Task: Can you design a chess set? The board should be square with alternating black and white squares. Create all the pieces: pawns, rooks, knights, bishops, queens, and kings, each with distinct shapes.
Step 295:
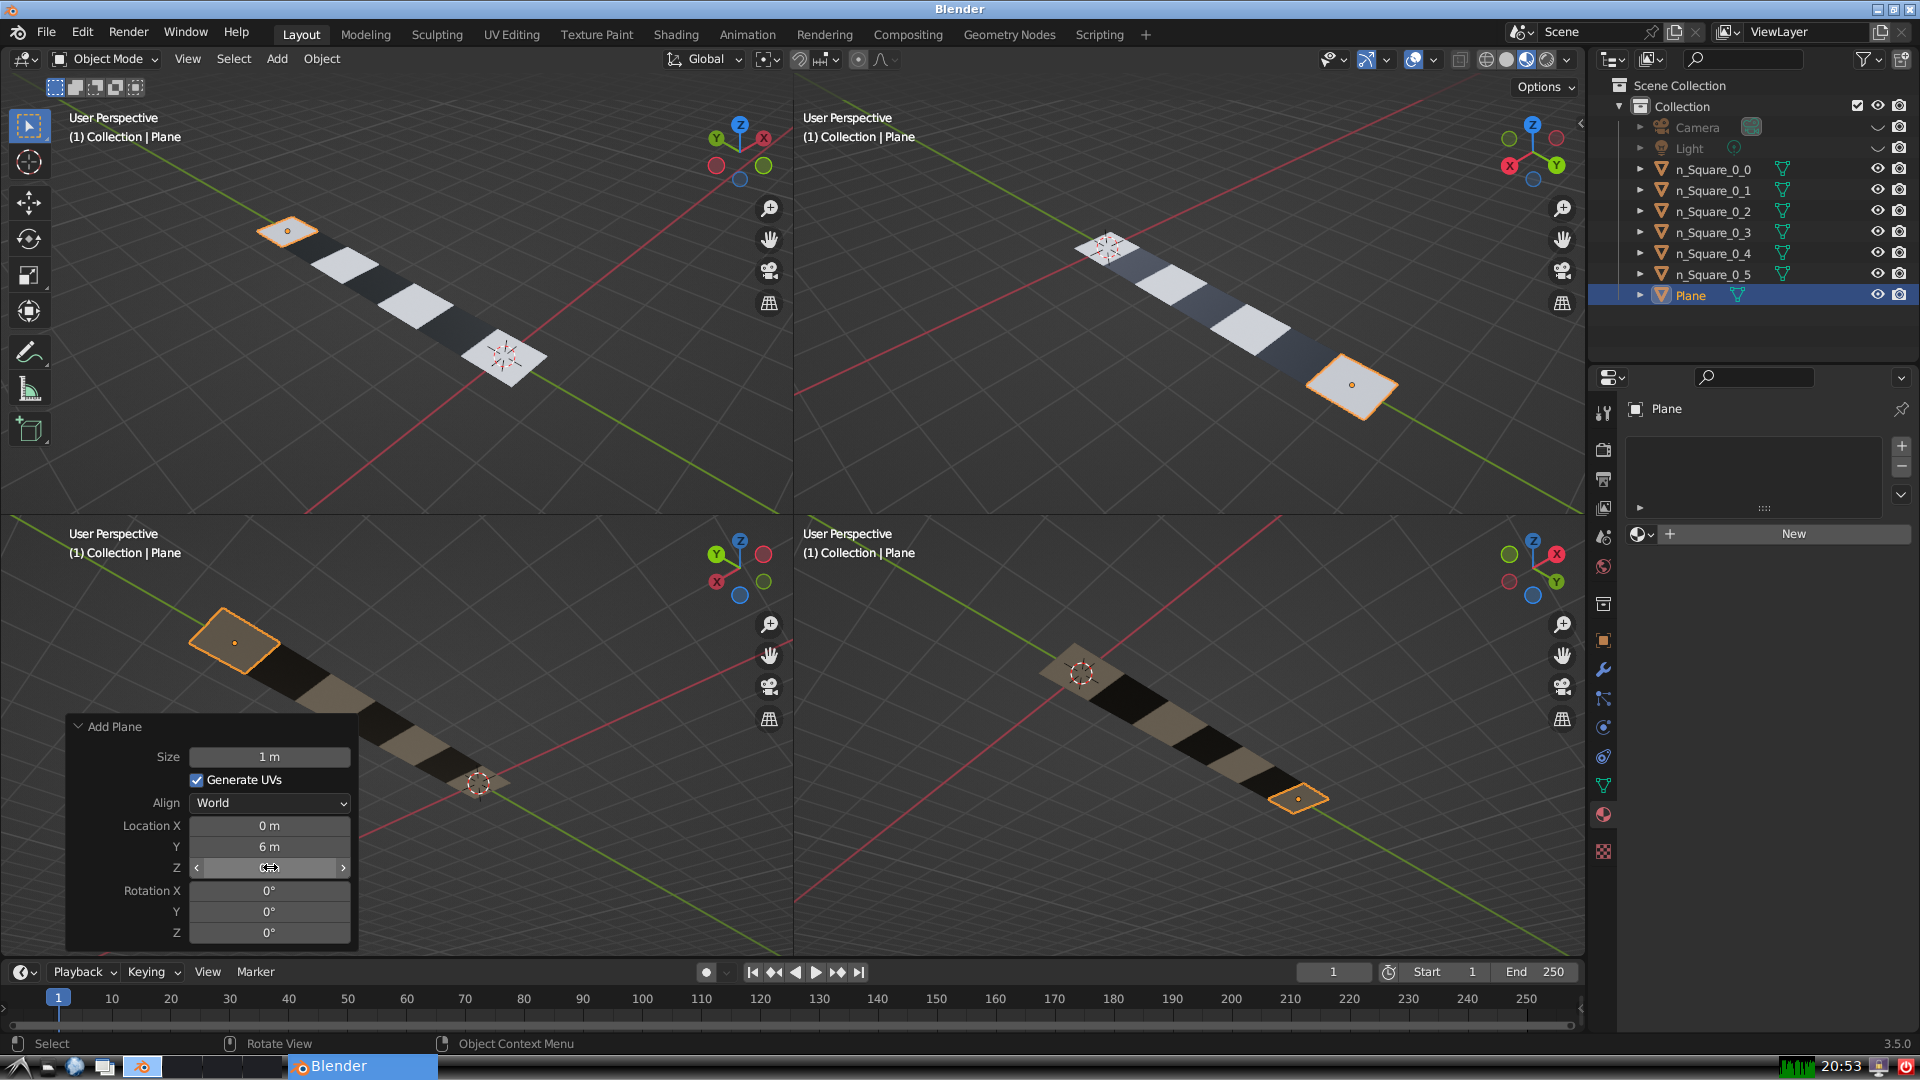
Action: click: no